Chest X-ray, PA view. Patient: 45 years old, sex M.
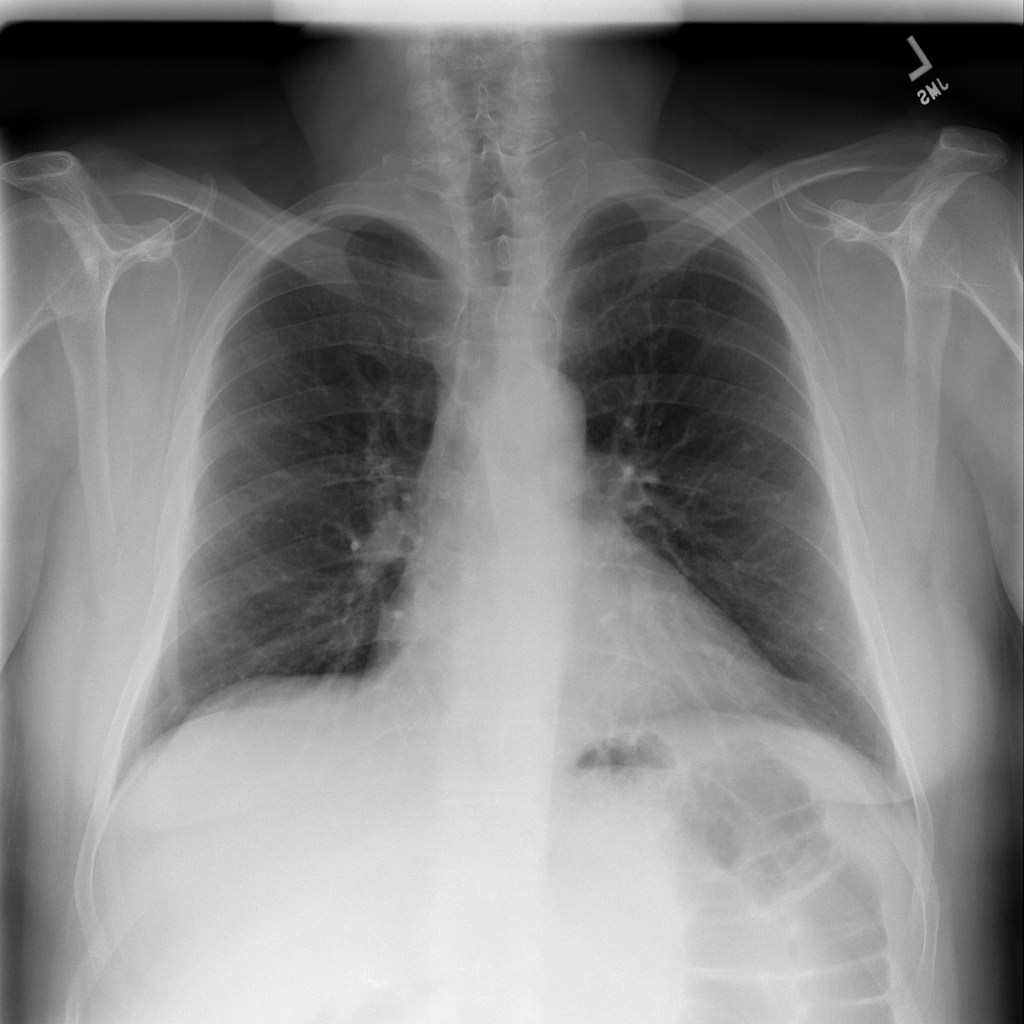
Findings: No Finding